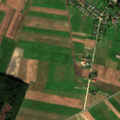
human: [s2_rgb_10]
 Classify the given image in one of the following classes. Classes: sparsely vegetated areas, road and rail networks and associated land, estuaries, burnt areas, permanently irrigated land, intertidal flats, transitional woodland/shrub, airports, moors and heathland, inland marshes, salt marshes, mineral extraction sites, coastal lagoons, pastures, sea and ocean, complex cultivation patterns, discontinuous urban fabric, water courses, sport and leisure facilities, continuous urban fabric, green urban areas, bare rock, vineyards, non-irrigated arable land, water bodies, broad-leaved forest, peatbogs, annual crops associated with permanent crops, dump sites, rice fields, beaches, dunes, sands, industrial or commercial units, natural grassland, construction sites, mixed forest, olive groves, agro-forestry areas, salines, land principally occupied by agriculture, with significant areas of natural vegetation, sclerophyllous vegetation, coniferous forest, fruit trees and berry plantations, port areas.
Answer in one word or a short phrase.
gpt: discontinuous urban fabric, non-irrigated arable land, complex cultivation patterns, coniferous forest